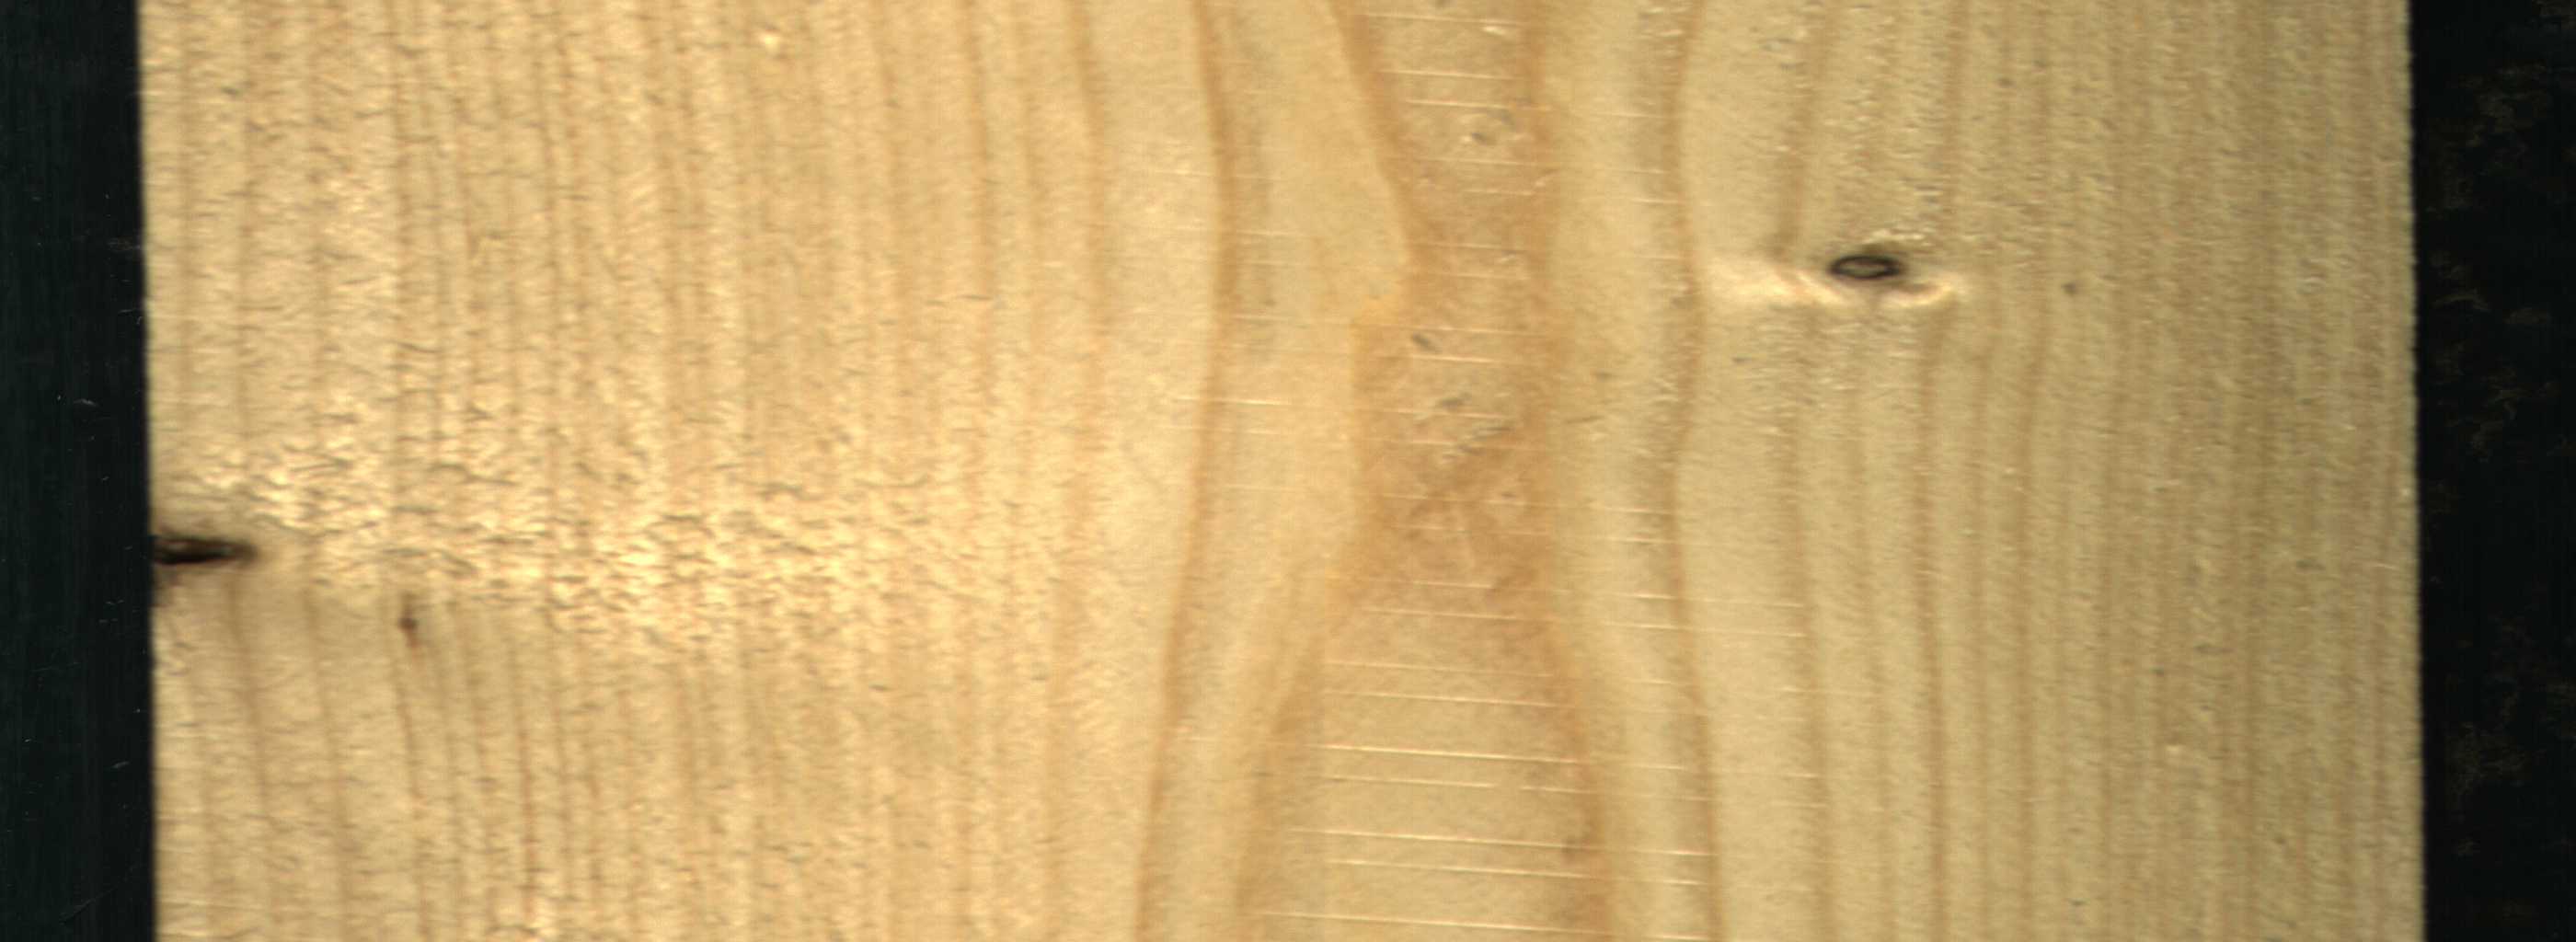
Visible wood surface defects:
Knot_missing
Dead_Knot